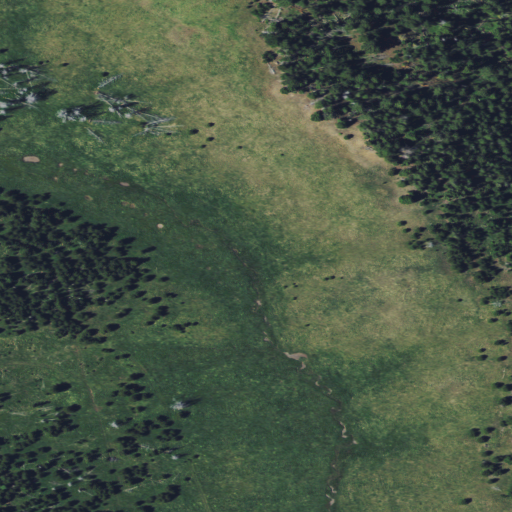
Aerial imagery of plain(s) in Montana named Deer Park containing shrub, evergreen forest, and grassland